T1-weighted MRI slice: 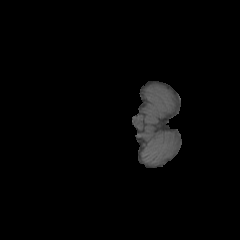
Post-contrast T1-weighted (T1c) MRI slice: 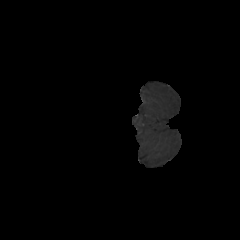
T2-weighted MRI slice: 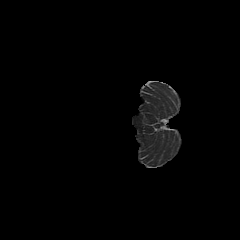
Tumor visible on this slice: no